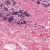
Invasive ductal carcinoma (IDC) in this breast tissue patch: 0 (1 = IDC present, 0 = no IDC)